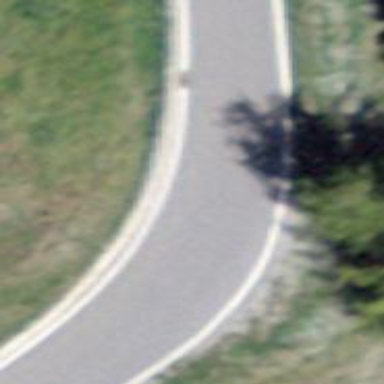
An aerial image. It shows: Tertiary road.